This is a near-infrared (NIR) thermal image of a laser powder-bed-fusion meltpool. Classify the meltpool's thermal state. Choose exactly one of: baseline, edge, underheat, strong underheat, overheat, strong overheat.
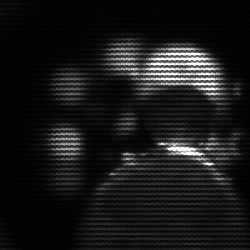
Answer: baseline